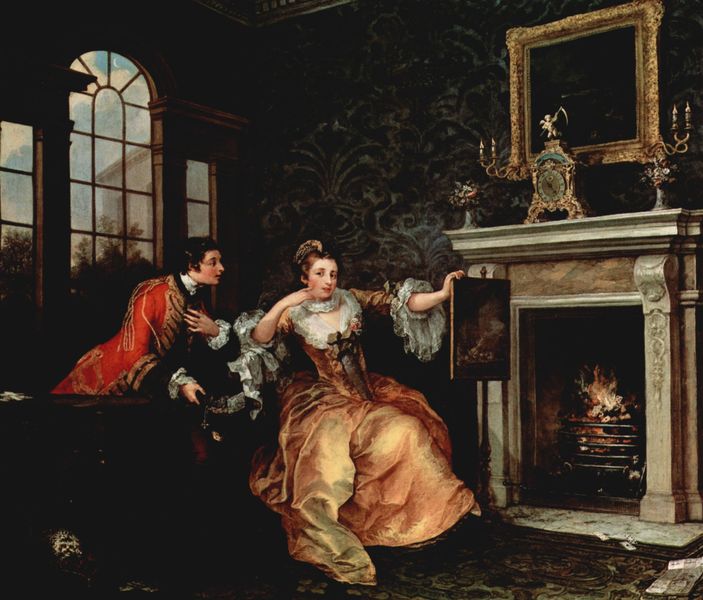
Titel: Der letzte Widerstand
Künstler: William Hogarth
Standort: Buffalo (New York)
Institution: Albright-Knox Art Gallery
Schlagwörter: dunkel, feuer, gemälde, hand, himmel, mann, weiß, menschen, mädchen, abend, ausschnitt, blumen, braun, brust, fenster, frau, frisur, geste, glas, holz, kleid, marmor, orange, raum, schmuck, schwarz, tisch, zimmer, ausblick, blick, dame, rot, gespräch, rock, teppich, wand, arm, arme, barock, falten, gesicht, kleidung, mensch, rahmen, spitze, tod, ärmel, bild, gesten, herr, hände, porträt, spiegel, öl, gitter, gold, haare, interieur, sessel, adel, innen, paar, personen, spitzen, blatt, person, renaissance, rokoko, rosa, seide, genre, kamin, ofen, adelige, liebe, schreibtisch, düster, kaminsims, mieder, kette, hof, arch, candelabra, hat, military, people, red, soldier, window, frack, aristocracy, black, carpet, dark, discussion, dress, face, golden, green, hair, interior, lady, nose, painting, parlor, room, salon, table, talk, tapete, wall, woman, uhr, flowers, gown, mirror, picture, rug, kerzen, leuchter, brown, screen, wallpaper, junge, rüschen, kokett, cour, knabe, zettel, flammen, scheibe, uniform, herrscher, kaminfeuer, sims, kerzenständer, liebespaar, standuhr, kerzenleuchter, verführung, jüngling, angel, clouds, man, sky, liebende, herzog, prinz, girl, head, trees, verbeugung, noble, ständer, adelig, winter, dusk, garden, antrag, klei, frame, trim, bitte, geliebte, coat, mouth, lehnend, couple, jacket, reifrock, robe, leaning, clock, papers, peach, erklärung, verlobung, love, marble, human, mantle, fireplace, kaminzimmer, colors, artist, english, moon, fire, heirat, candle, galan, wandschirm, kavalier, liebhaber, rococo, heiratsantrag, bronze, candles, flames, humans, rich, scythe, mantel, kaminuhr, officer, nobility, schloss, galanterie, blumesträusse, heiratantrag, maniérisme, brazier, couch, romance, herbst, oil on canvas, ress, guy, flirt, courting, 1700, living, embroidered, nighttime, hearth, kakett, nobles, sitting room, banana, flirting, woo, cheeky, firescreen, corseted, libertine, arched window, a horny lover and his ma#, cracking fireworks could be outside, old timey, aristocrat